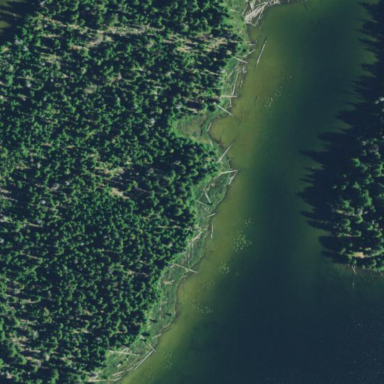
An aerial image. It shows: Serene lake.